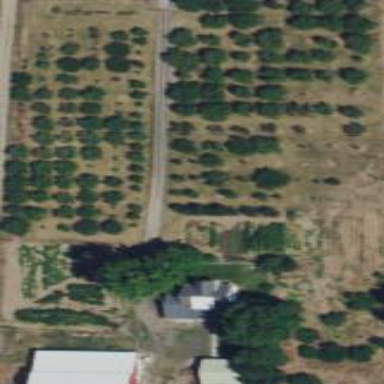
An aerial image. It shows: Orchard.